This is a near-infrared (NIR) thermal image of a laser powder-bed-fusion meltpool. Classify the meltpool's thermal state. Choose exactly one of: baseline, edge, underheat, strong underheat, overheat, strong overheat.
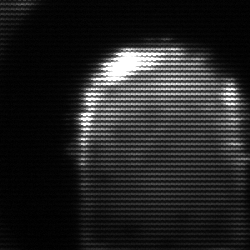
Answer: edge